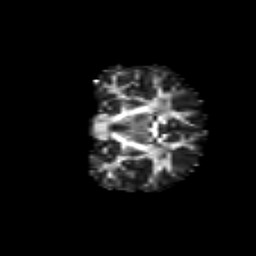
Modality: FA
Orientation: coronal
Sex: female
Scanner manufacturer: siemens
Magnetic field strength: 3 T
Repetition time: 5 s
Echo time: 0.071 s